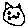
Label: cat